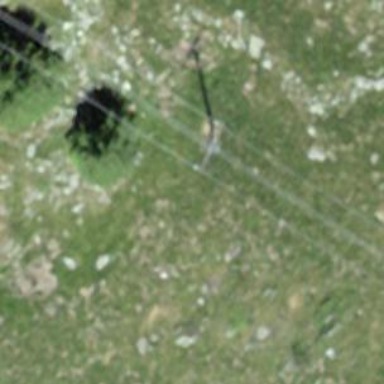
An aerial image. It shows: Minor power line.